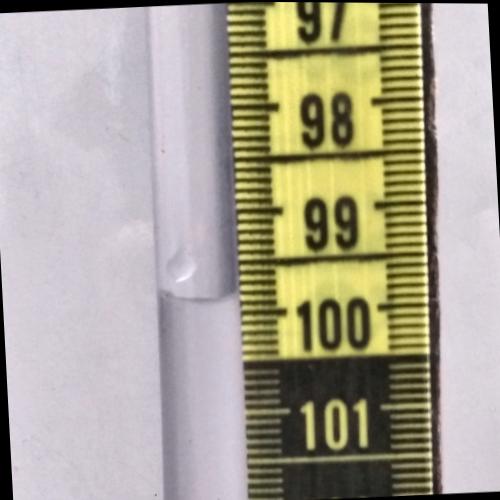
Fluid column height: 99.8 cm